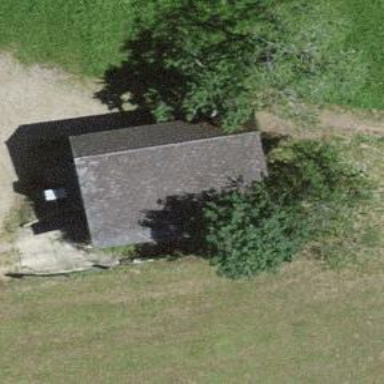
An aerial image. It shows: Barn.